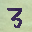
Label: 3